Interaction volume radius: 5 \u00c5
Interaction volume height: 20 \u00c5
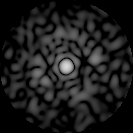
Disorder parameter: 0.8455